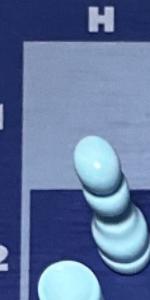
Label: Pawn_White